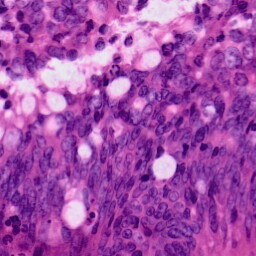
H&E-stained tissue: Colon